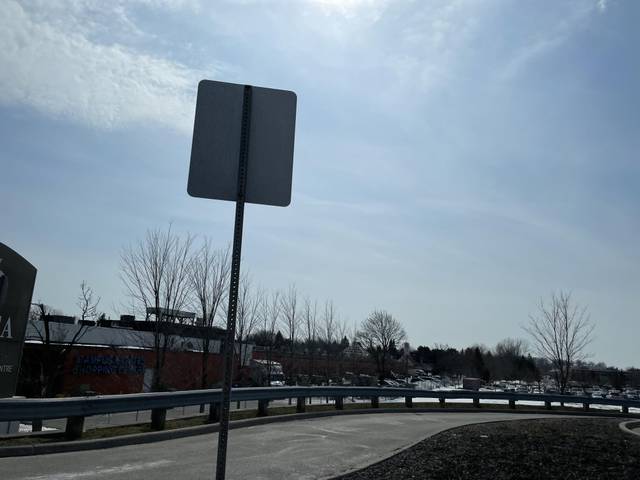
Region: Canada
Coordinates: 43.526, -80.222